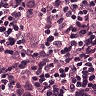
Metastatic tissue present: yes